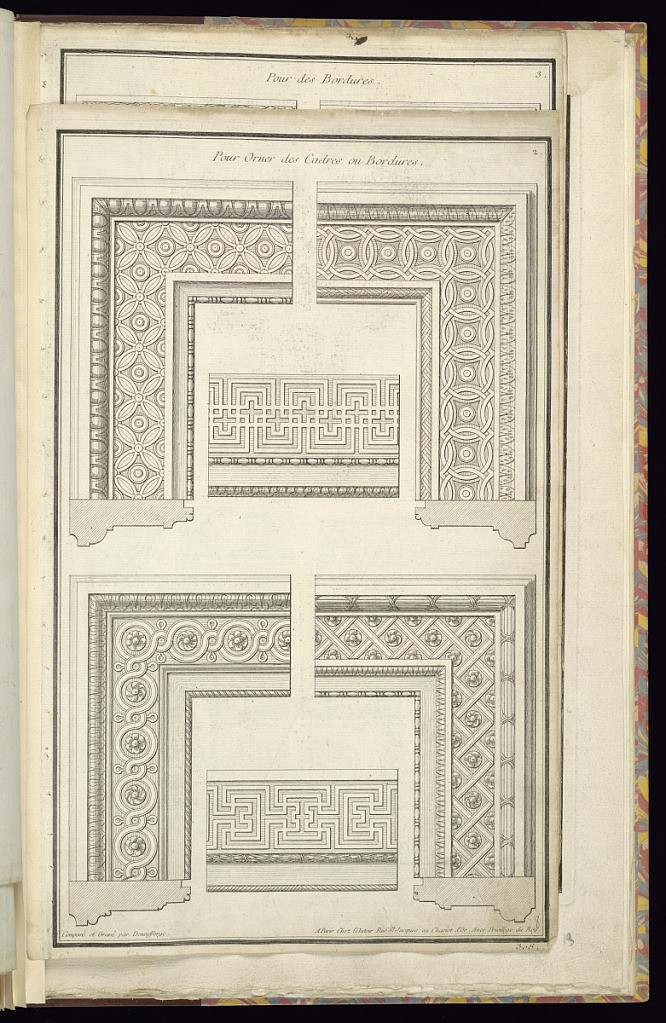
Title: Pour Orner des Cadres ou Bordures
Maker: Jean-François de Neufforge, Flemish, 1714 – 1791
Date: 1763
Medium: Etching and engraving on laid paper
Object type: Print
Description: Six rectangular and corner ornament designs featuring repeating patterns and moldings for frames and borders with neoclassical motifs including geometric, interlacing, and meander motifs, rosettes, roundels, lamb's tongue, ribbon and stick, acanthus leaf and ribbon, bead courses, diaper strapwork with rosettes, egg and dart, and acanthus leaf ornament. A plan view is included below each corner design, with a scale along the bottom. The plate is titled, numbered, and signed.